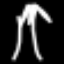
Label: palm tree